Question: I'm trying to set a '.ico' from one of my resources to a ToolButton, but is only showing a black icon
Heres an example code:
'''
ToolButton {
id: btnEditFinish
property url saveIcon: "qrc:/icons/save"
icon.source: saveIcon
}
'''
: qrc image is valid and it's a '.ico' with multiple sizes
'''
<RCC>
<qresource prefix="/icons">
<file alias="save">images/Save.ico</file>
</qresource>
</RCC>
'''
Why this ain't working?

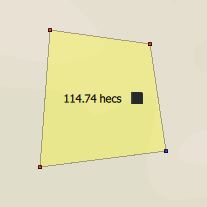
Answer: I got it working. Had to add the property.
According to <URL>, unless you explicity set icon.color to 'transparent', the icon itself will be filled with a color, apparently black, if property is not present.
A working example:
'''
ToolButton {
id: btnEditFinish
icon.source: "qrc:/icons/save"
icon.color: 'transparent'
}
'''